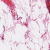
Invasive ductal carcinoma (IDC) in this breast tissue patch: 0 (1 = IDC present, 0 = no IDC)